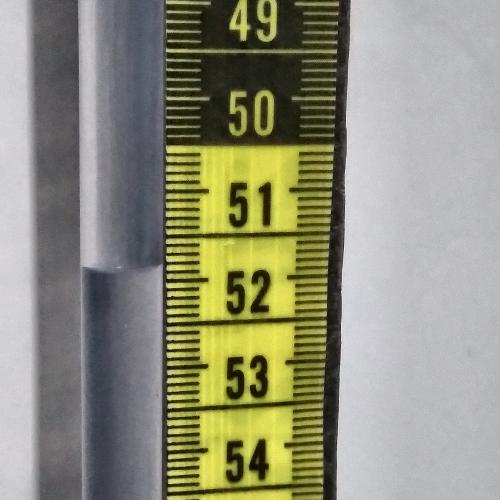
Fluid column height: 51.8 cm